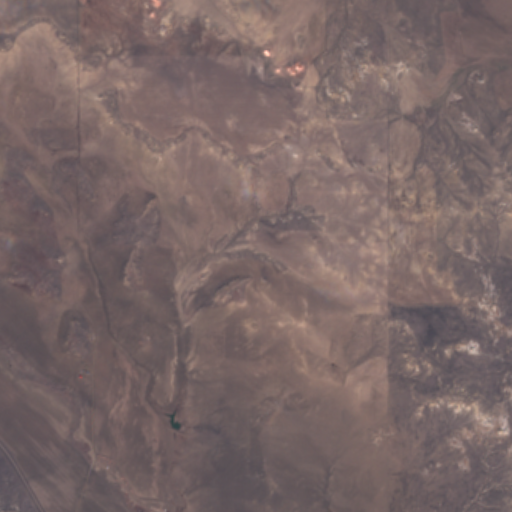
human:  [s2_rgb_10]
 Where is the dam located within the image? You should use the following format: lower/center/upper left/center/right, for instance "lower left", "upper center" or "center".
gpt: The dam is located in the lower left of the image.
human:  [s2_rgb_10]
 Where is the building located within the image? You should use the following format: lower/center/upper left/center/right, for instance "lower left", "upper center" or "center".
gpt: The building is located in the lower left of the image.
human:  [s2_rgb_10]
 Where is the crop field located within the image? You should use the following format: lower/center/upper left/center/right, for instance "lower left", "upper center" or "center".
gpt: There is no crop field in the image.